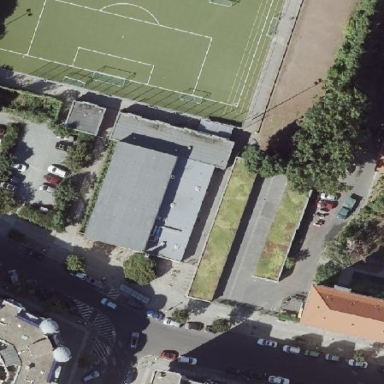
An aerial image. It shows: Public sports hall that offers variety of sporting activities.